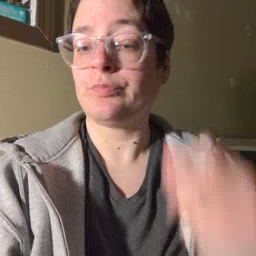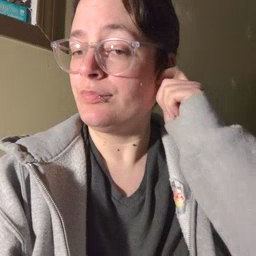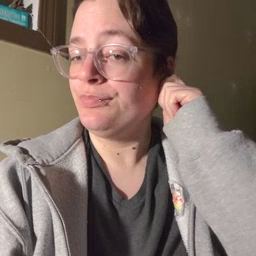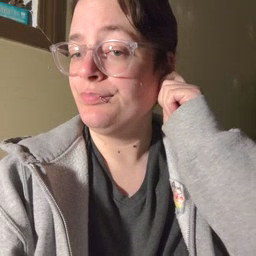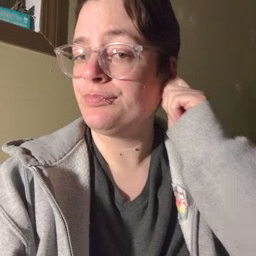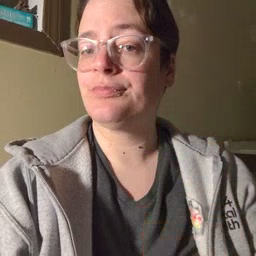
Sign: ear